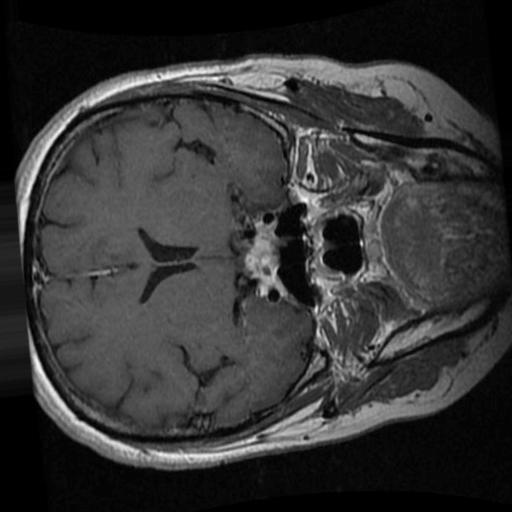
Label: brain_tumor